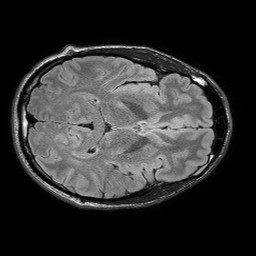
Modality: FLAIR
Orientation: axial
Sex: male
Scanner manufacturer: philips
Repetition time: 11 s
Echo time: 0.125 s